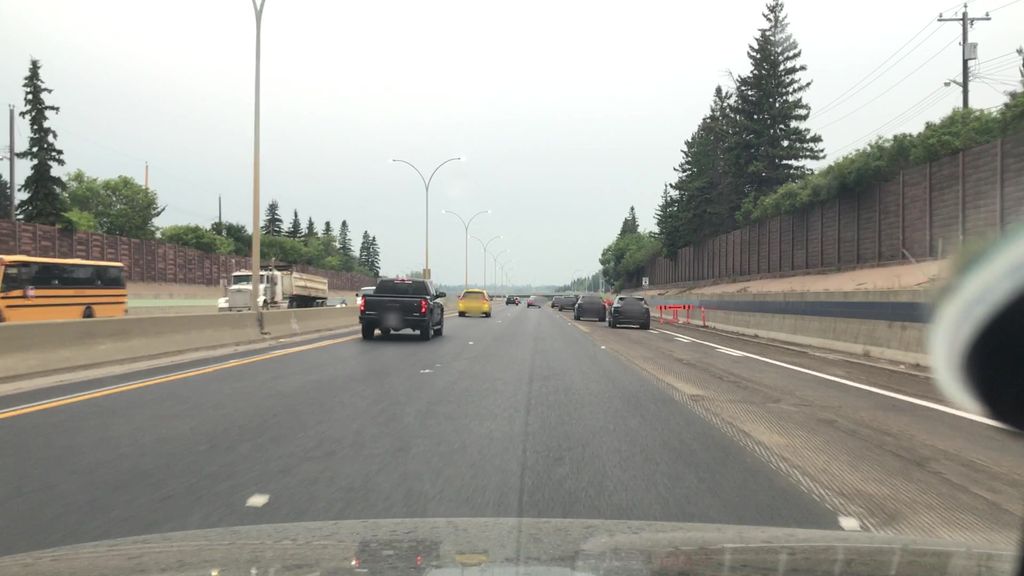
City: edmonton